Question: I have a function that takes 3 parameters, username(string), password(string) and an ID(Int32) for that i have just passed the parameter like this
'''
newresult.dataSet = postCommands.getCustomerBalance("customer1","password1234", "<PHONE>");
'''
but the parameter that takes the ID(Int32) takes only the <PHONE> after the first 0 from the value passed.

I just want to know why it is happening and where that Zero (0) have gone ??? what i can do to get the complete value that i have passed as parameter ???
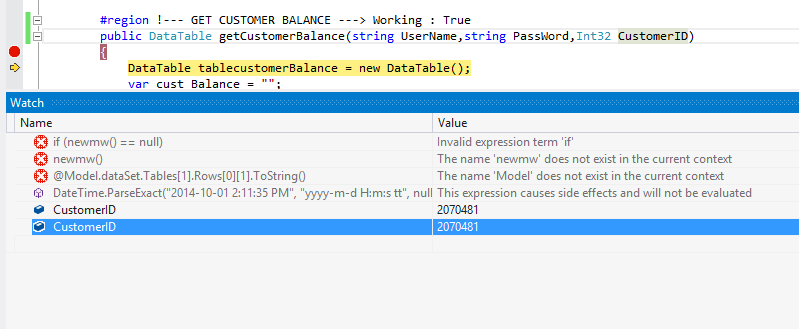
Answer: Because it's an integer. Integers don't have "leading zeros". A string formatted from an integer would.
I'd suggest if you need the leading zero, then just format it where you need it displayed like that.